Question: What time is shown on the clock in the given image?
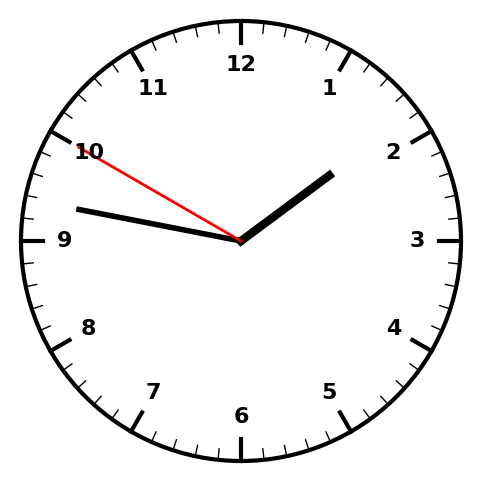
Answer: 01:46:50